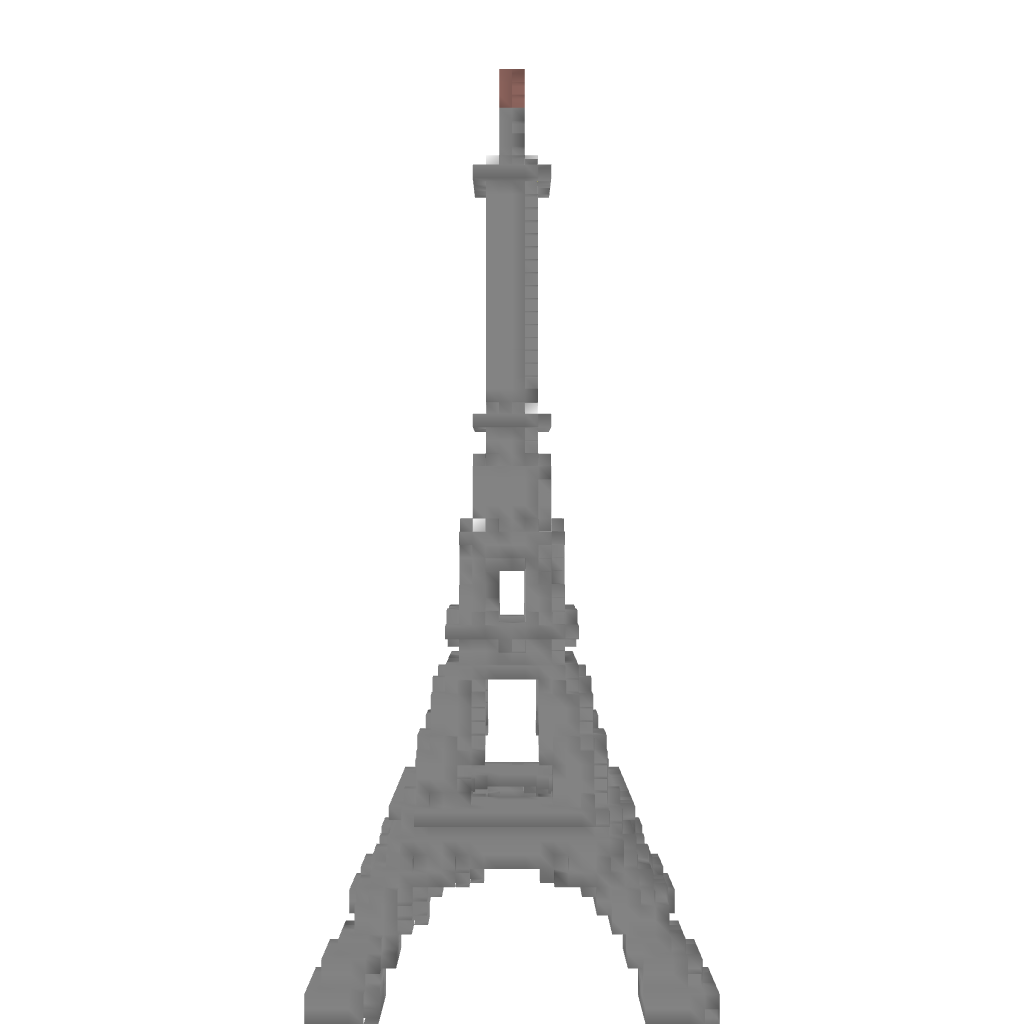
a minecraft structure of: Eiffel Tower bad low quality